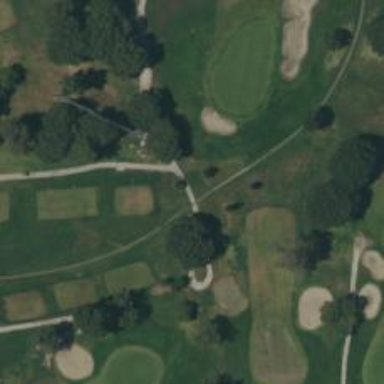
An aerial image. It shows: Path for golf carts.